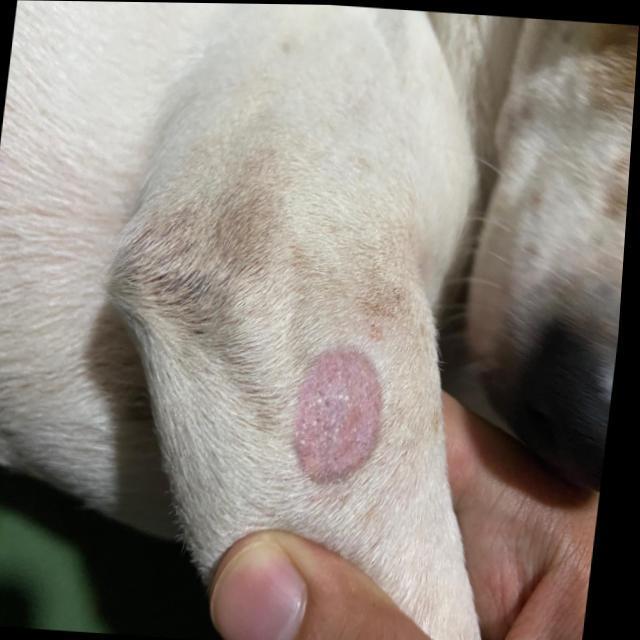
Canine ringworm (Dermatophytosis) — fungal infection caused by Microsporum or Trichophyton. Presents with circular alopecia, scaling, crusting, and broken hairs.